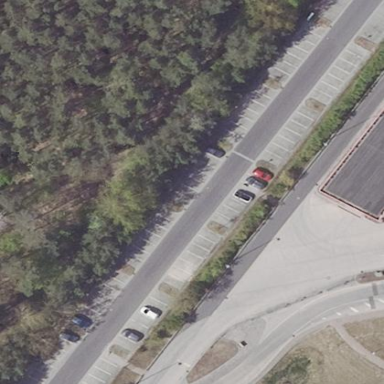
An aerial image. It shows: Street side parking area.